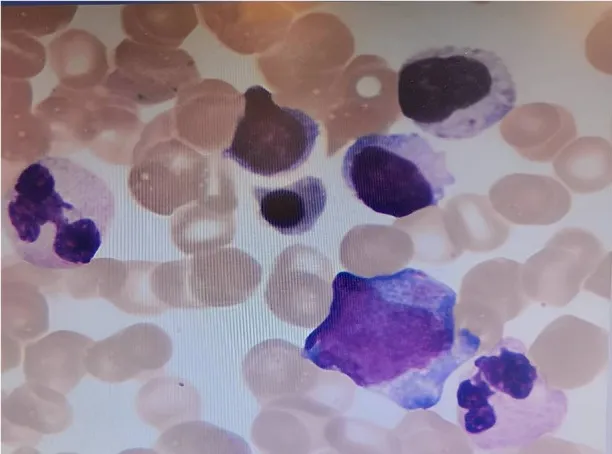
Bone marrow cytology image of the child in this case. Magnification:40, hematoxylin and eosin (H&E) staining. Bone marrow cell smear suggested 98 megakaryocytes and 17/50 platelet-producing megakaryocytes.
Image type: pathology (h&e)